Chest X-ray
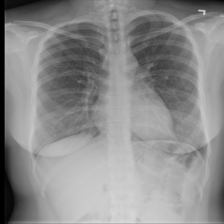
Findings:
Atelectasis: negative
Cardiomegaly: negative
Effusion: negative
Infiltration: negative
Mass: negative
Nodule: negative
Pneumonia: negative
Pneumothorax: negative
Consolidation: negative
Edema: negative
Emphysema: negative
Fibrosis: negative
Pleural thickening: negative
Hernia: negative